Question: I started HTML few weeks ago and I have a problem.
I create my website with materialize framework and I have trouble when using initializing sideNav() or dropdown(). What's the problem ? I followed guides on <URL>
Hope you will help me ! (Sorry if my english is not perfect, i'm french)

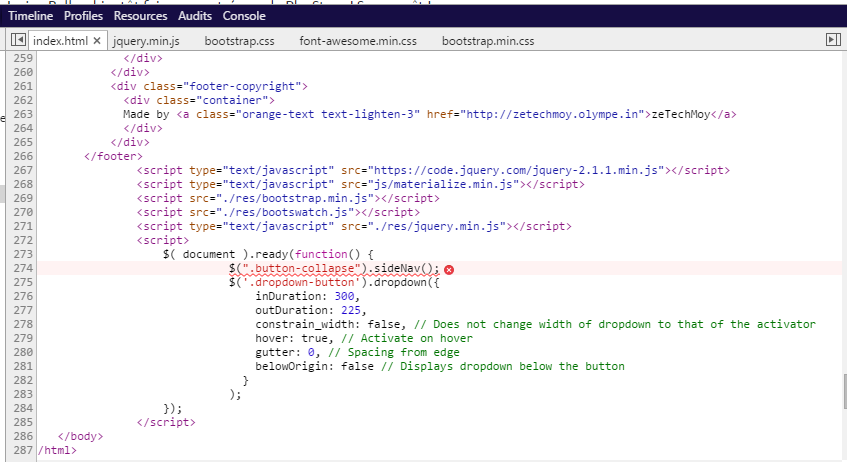
Answer: You are loading the jQuery library twice. I suggest you remove the last one(at line 271).